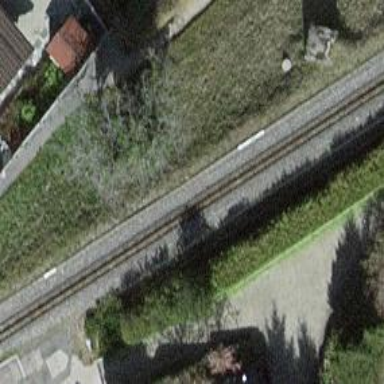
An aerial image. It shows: Railway halt.